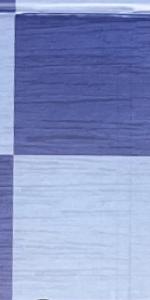
Label: Empty